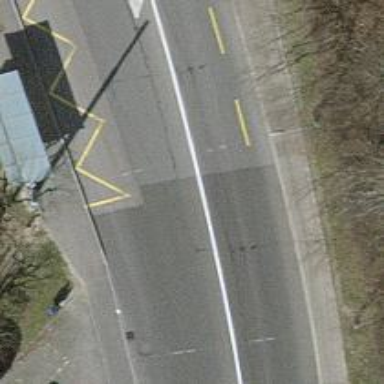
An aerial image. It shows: Secondary road with asphalt surface. Both sides of the road have sidewalks. There are trolley wires installed along the road.